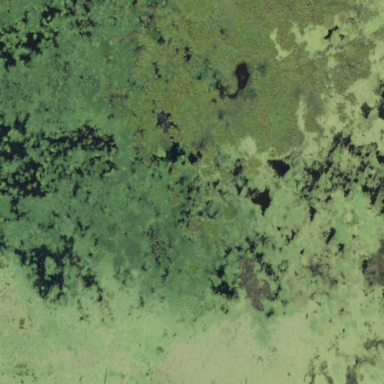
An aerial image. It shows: Wetland area characterized by wet meadow.